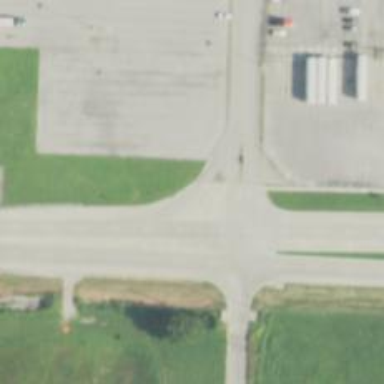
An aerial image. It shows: Secondary link road.